Question: '''
# Do the fun!
def fire(self):
self.printHeader()
print ("Hitting webserver in mode '{0}' with {1} workers running {2} connections each. Hit CTRL+C to cancel.").format(self.method, self.nr_workers, self.nr_sockets)
if DEBUG:
print ("Starting {0} concurrent workers").format(self.nr_workers)
'''
AttributEerror: 'NoneType' object has no attribute 'format'

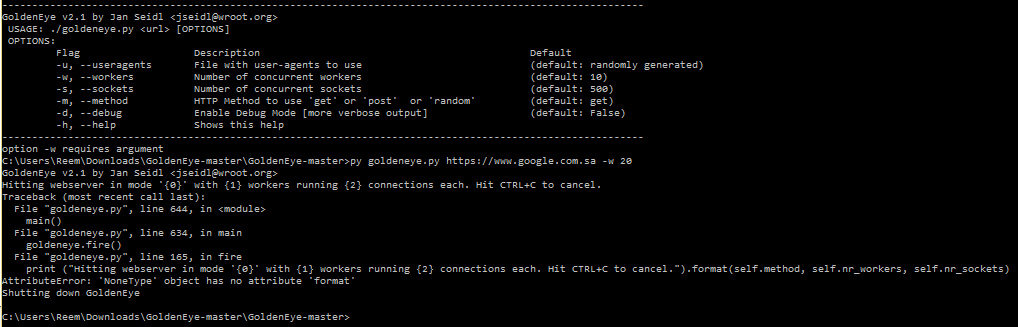
Answer: You are formatting after print statement is closed
'''
print (x).format(something)
# ^ Move this parentheses to end
'''
What you need is this:
'''
print ("Starting {0} concurrent workers".format(self.nr_workers))
# ^ here
'''
---
In Python 2 however, it wouldn't have mattered:
'''
>>> print ("Starting {0} concurrent workers").format(5)
Starting 5 concurrent workers
'''